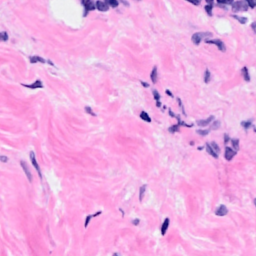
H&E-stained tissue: Breast